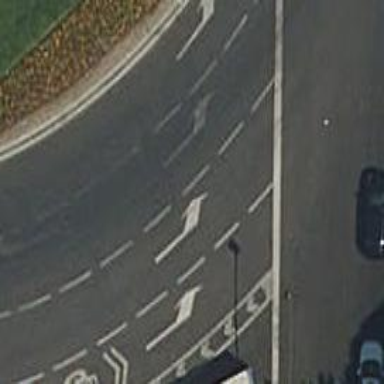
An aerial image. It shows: Primary road with asphalt surface.